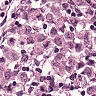
Metastatic tissue present: yes